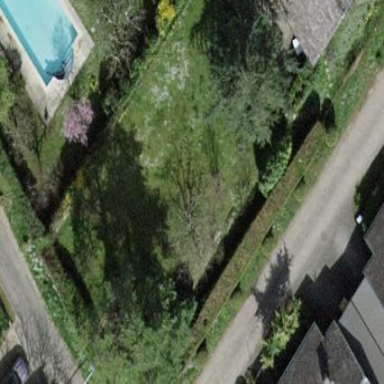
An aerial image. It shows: Garden enclosed by fence.